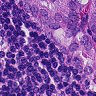
Metastatic tissue present: yes